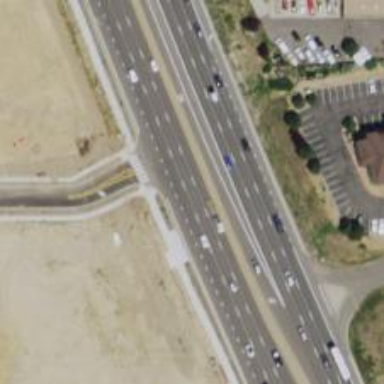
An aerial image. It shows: Trunk highway.